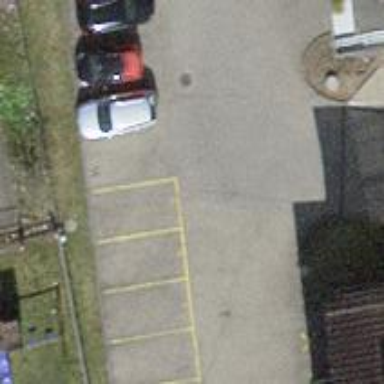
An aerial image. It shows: Road serving as parking aisle.